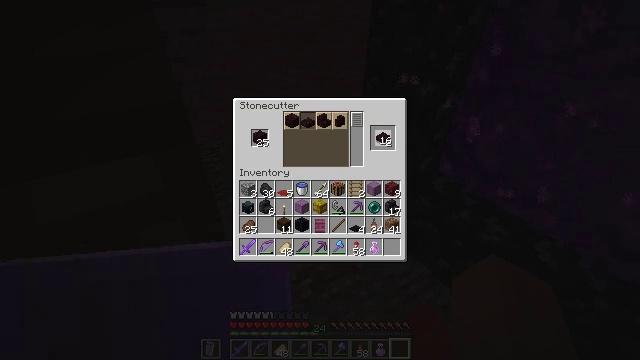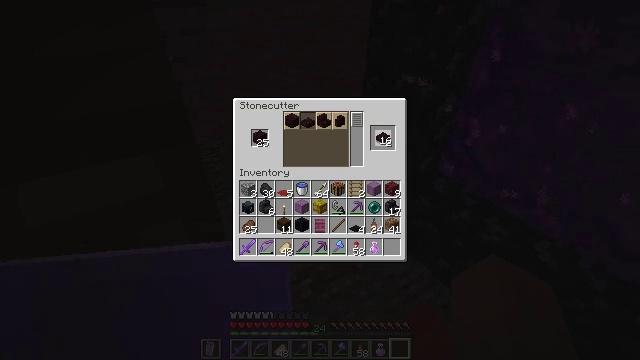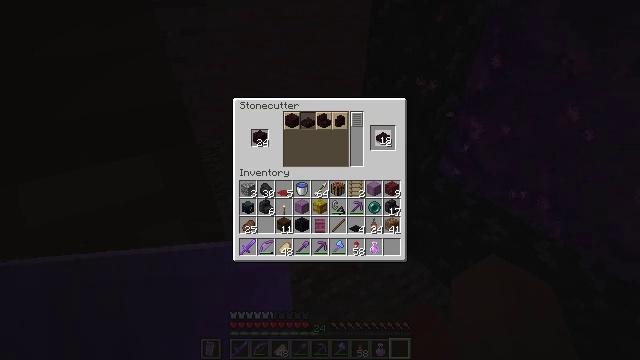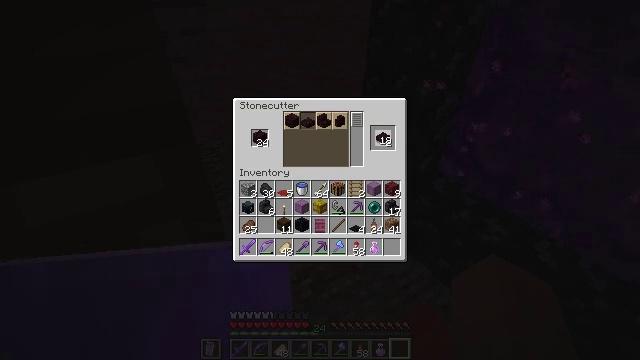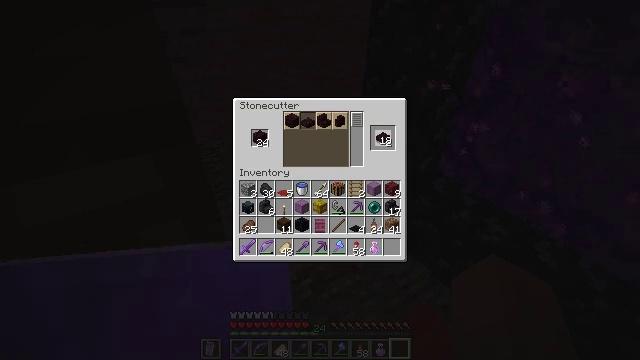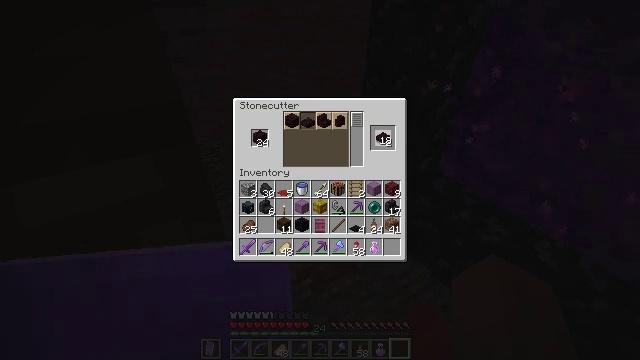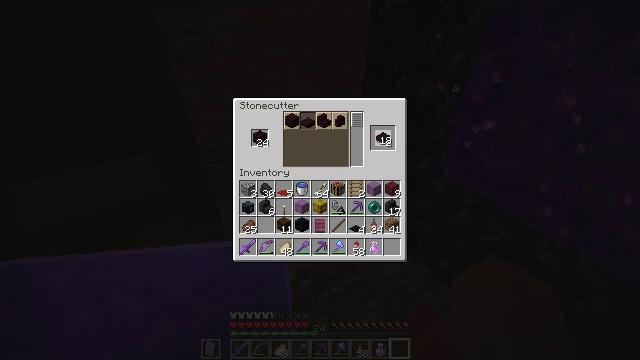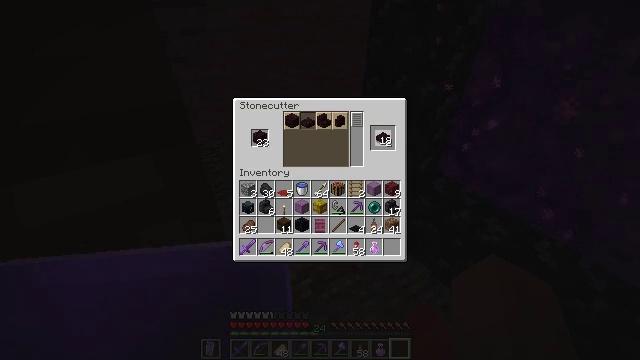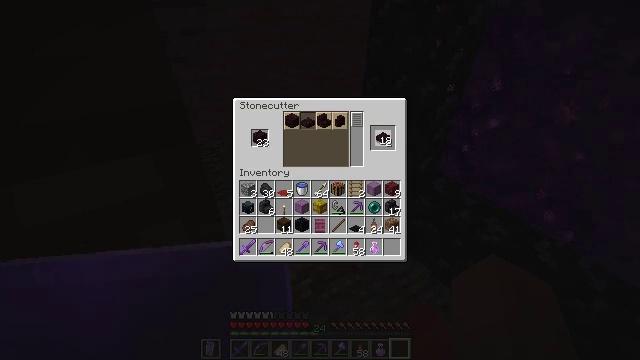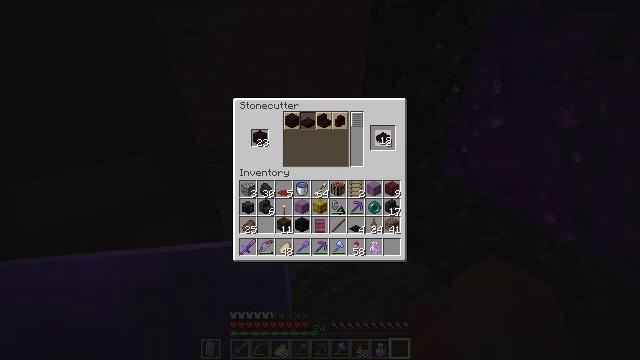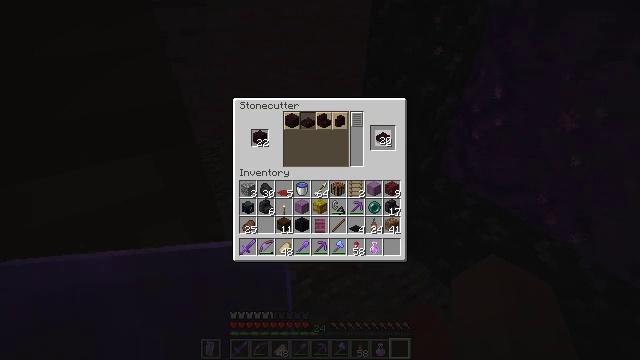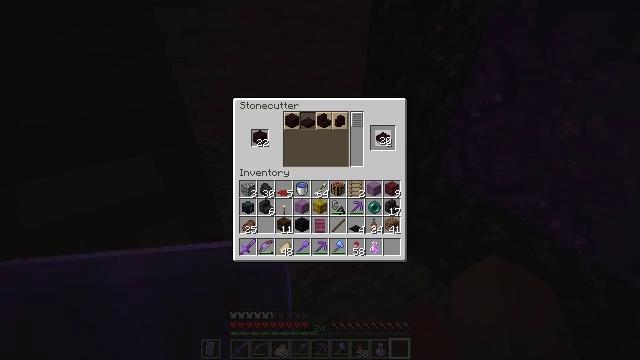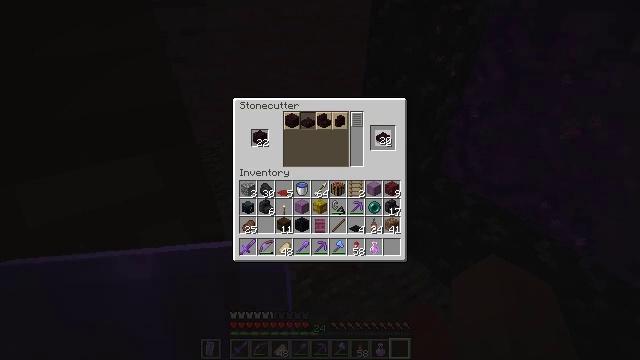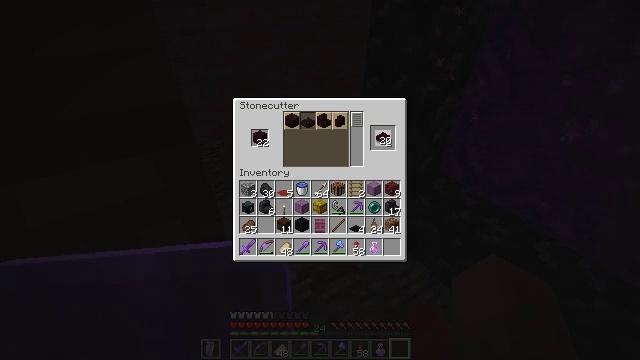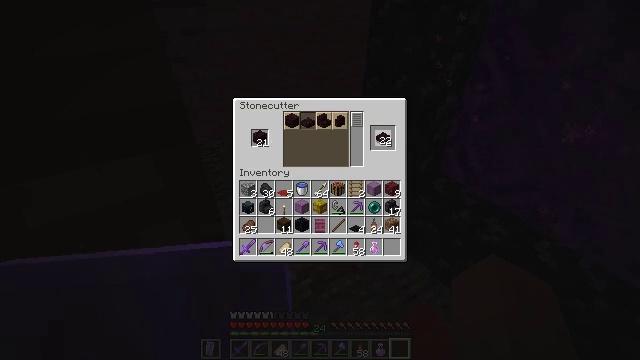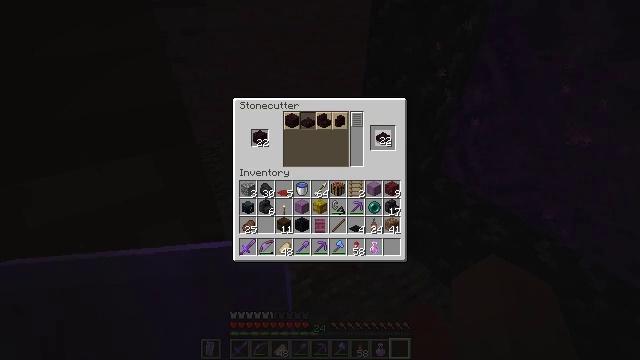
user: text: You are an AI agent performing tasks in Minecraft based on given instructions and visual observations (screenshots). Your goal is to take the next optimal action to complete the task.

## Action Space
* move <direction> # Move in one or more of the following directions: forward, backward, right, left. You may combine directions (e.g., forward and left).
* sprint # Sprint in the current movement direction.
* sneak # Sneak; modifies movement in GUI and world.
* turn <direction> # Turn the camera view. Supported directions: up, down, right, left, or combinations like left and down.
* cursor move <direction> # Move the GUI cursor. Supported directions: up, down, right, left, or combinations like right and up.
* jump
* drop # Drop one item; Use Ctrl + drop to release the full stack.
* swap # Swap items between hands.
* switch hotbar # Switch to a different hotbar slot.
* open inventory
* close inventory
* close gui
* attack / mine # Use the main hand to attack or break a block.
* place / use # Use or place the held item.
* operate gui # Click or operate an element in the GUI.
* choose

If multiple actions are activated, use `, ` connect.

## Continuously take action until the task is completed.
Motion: motion action
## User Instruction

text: Use nether bricks to craft a nether brick slab.
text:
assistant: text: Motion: attack / mine
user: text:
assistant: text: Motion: no_op
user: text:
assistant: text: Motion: no_op
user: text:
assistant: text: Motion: no_op
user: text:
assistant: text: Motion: no_op
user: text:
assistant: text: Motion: no_op
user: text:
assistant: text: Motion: attack / mine
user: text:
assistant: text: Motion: attack / mine
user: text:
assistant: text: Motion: attack / mine
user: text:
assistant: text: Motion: no_op
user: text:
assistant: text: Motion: attack / mine
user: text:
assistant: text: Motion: attack / mine
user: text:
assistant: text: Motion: attack / mine
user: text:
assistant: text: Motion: no_op
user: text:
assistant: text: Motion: attack / mine
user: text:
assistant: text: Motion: attack / mine
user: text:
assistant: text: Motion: attack / mine
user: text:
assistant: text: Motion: no_op
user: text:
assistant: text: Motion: attack / mine
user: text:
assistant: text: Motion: attack / mine
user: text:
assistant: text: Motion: attack / mine
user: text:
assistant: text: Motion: attack / mine
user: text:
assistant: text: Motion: attack / mine
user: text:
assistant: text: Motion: attack / mine
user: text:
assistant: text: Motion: attack / mine
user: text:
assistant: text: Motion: attack / mine
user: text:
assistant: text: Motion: attack / mine
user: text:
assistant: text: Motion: attack / mine
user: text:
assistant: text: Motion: attack / mine
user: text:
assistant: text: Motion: no_op